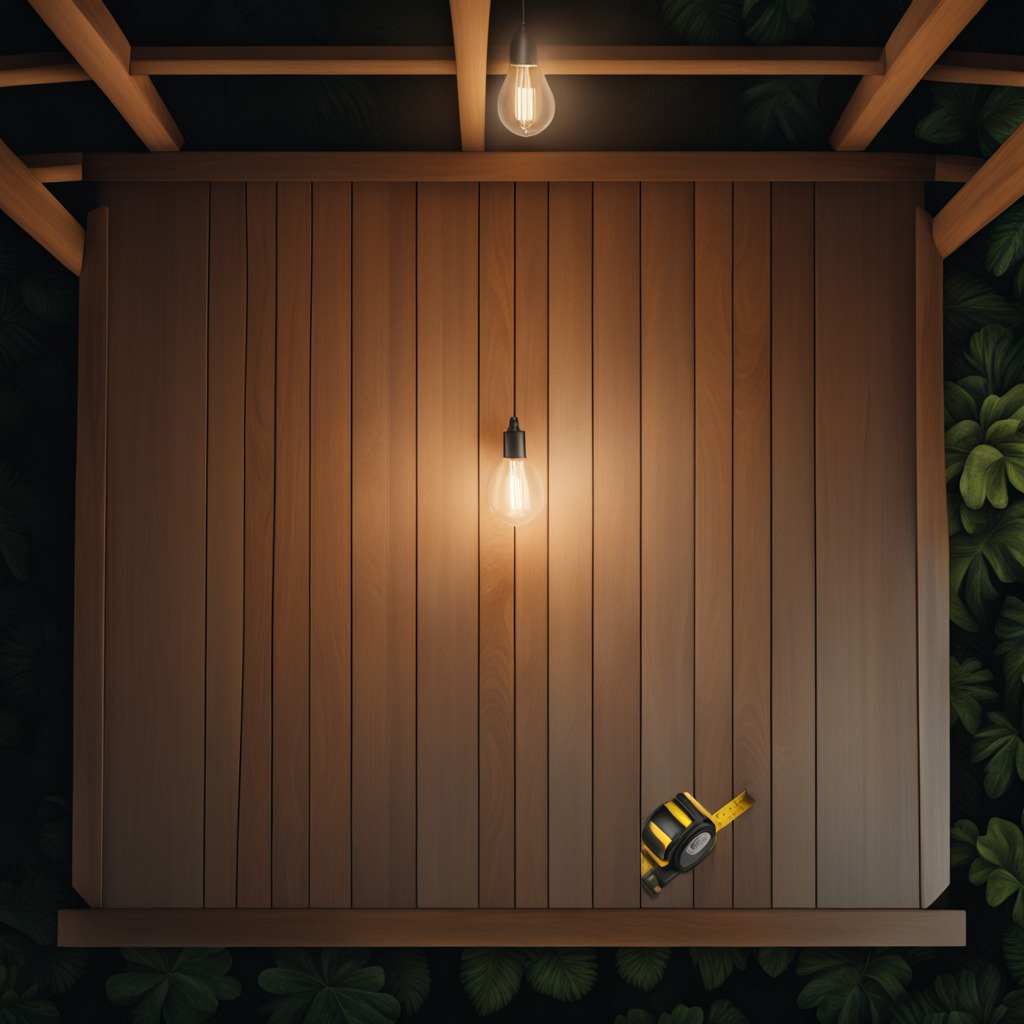
A measuring tape is lying on a clean wooden table inside a jungle field workshop tent at night.